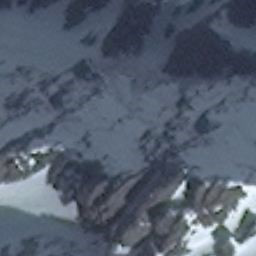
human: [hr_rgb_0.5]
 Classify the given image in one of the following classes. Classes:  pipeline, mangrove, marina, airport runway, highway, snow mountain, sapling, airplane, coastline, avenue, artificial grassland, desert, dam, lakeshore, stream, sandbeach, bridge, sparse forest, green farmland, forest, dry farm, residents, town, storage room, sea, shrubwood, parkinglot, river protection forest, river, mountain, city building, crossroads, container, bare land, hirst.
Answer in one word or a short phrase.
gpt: snow mountain